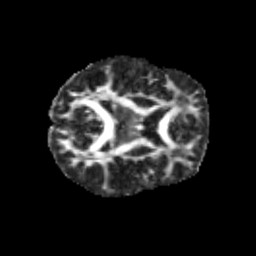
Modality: FA
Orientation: axial
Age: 12
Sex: female
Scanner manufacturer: siemens
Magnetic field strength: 3 T
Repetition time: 3.8 s
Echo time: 0.07 s